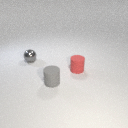
small red rubber cylinder in front of small gray metal sphere